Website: lowes
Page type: payment
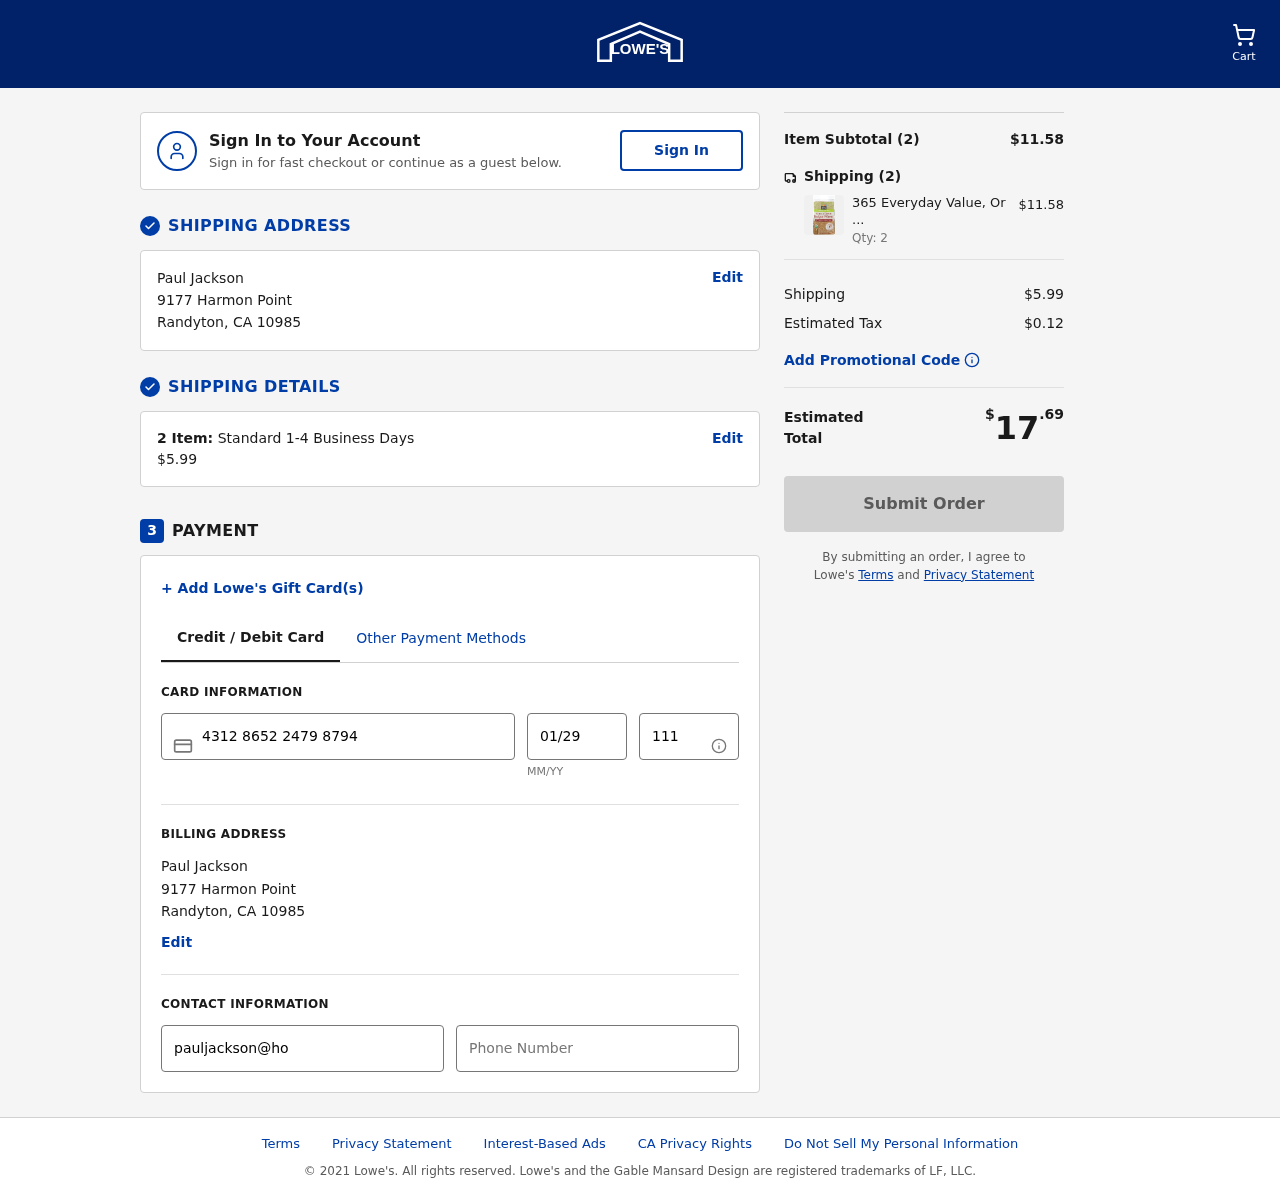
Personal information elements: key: PII_CARD_CVV
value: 111
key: PII_CARD_EXPIRY
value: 01/29
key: PII_CARD_NUMBER
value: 4312 8652 2479 8794
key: PII_CITY
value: Randyton
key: PII_EMAIL
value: pauljackson@hotmail.com
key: PII_FULLNAME
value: Paul Jackson
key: PII_PHONE
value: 5802080484
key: PII_POSTCODE
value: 10985
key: PII_STATE_ABBR
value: CA
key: PII_STREET
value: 9177 Harmon Point
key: PII_FULLNAME2
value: Paul Jackson
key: PII_CITY2
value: Randyton
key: PII_STATE_ABBR2
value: CA
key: PII_POSTCODE_FULL
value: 10985
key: PII_POSTCODE_NUMERIC
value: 10985
Product elements: key: PRODUCT1_NAME
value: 365 Everyday Value, Organic Whole Grain Bulgur Wheat, 8.8 oz
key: PRODUCT1_PRICE
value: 5.79
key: PRODUCT1_QUANTITY
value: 2
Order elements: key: ORDER_NUM_ITEMS
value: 2
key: ORDER_SHIPPING_COST
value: $5.99
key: ORDER_NUM_ITEMS2
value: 2
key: ORDER_SUBTOTAL
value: $11.58
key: ORDER_NUM_ITEMS3
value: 2
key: ORDER_SHIPPING_COST2
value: $5.99
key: ORDER_TAX
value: $0.12
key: ORDER_TOTAL
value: $17.69